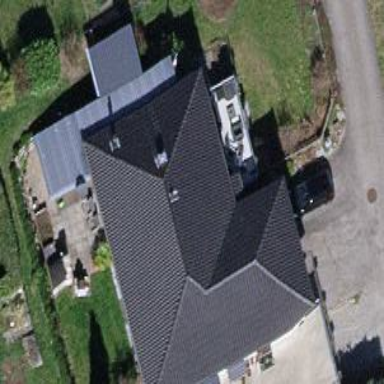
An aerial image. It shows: View of roof edge.